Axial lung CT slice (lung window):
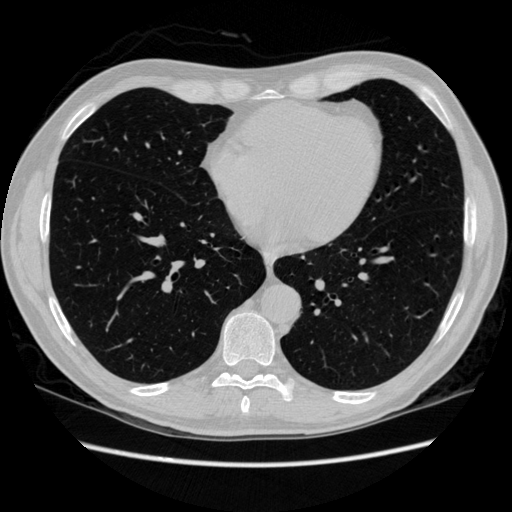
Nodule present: no